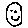
Label: smiley face